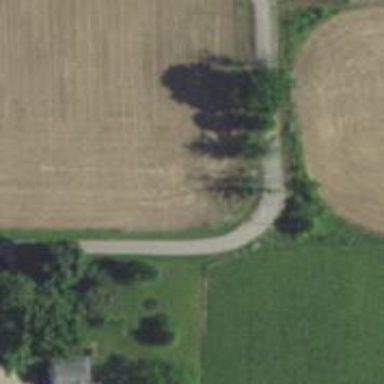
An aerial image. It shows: Unclassified road with asphalt surface.